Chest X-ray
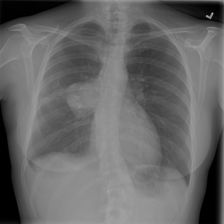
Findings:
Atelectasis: negative
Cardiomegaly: negative
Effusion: negative
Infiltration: negative
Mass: positive
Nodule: negative
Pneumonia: negative
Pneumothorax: positive
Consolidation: negative
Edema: negative
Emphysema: negative
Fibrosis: positive
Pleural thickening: negative
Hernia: negative